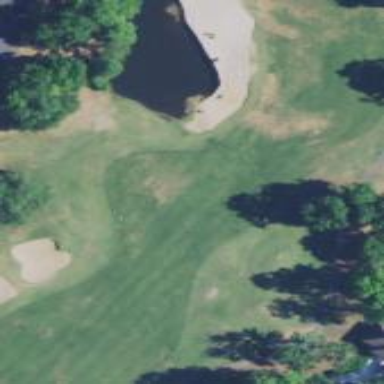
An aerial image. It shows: Grassy area designated as golf fairway.